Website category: sports
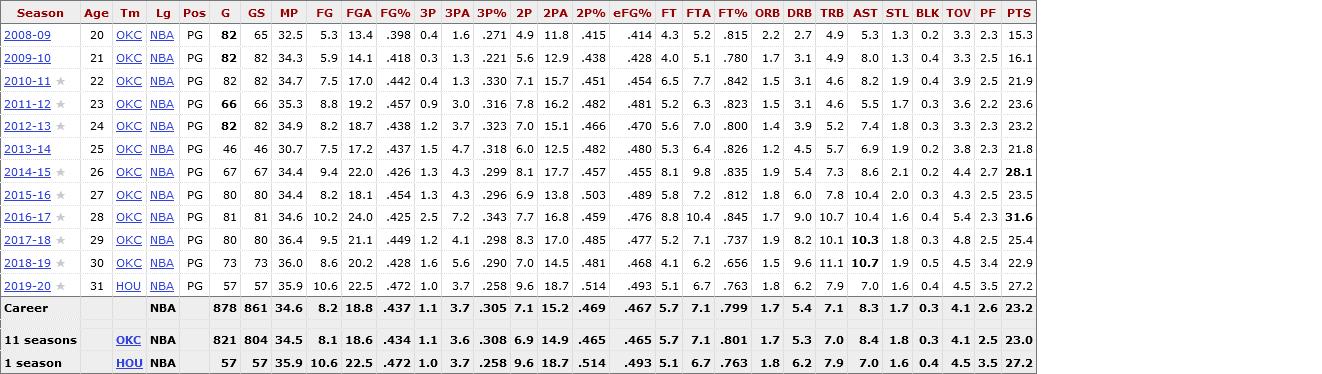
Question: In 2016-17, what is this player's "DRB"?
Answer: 9.0

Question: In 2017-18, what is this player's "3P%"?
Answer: .298

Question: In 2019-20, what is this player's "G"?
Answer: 57

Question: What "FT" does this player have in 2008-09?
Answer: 4.3

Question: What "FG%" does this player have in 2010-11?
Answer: .442

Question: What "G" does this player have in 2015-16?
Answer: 80

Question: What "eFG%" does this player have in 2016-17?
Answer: .476

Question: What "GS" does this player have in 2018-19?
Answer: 73

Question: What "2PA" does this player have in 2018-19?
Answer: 14.5

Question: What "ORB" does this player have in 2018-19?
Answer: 1.5

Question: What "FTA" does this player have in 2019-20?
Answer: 6.7

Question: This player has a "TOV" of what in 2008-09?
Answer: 3.3

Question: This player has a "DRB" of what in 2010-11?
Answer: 3.1

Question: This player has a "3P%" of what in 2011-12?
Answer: .316

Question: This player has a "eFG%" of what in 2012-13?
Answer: .470

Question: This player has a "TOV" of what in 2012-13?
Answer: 3.3

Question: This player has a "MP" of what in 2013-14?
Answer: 30.7

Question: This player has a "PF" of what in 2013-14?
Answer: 2.3

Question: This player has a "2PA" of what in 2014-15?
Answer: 17.7

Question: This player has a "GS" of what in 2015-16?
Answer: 80

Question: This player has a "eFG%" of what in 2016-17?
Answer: .476

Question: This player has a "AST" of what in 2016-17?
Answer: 10.4

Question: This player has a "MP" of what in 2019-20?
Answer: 35.9

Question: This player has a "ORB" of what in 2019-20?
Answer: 1.8

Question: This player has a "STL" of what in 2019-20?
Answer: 1.6

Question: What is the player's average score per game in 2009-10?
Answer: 16.1

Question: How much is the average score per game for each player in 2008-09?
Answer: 15.3

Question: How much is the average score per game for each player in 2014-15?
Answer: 28.1

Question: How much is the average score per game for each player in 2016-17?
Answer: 31.6

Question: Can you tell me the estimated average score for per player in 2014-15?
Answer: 28.1

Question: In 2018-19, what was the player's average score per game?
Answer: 22.9

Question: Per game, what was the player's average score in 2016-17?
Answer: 31.6

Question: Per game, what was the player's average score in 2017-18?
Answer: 25.4